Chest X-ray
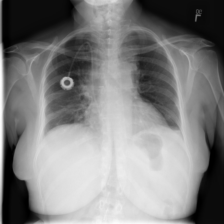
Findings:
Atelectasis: negative
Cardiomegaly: negative
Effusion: negative
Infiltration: negative
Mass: negative
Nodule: negative
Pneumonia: negative
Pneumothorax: negative
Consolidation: negative
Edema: negative
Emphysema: negative
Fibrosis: negative
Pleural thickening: negative
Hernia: negative